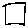
Label: square